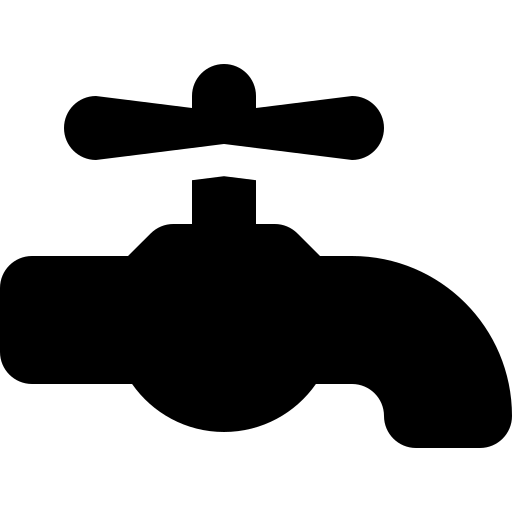
Tags: icon, FontAwesome, fa-icon, solid, faucet